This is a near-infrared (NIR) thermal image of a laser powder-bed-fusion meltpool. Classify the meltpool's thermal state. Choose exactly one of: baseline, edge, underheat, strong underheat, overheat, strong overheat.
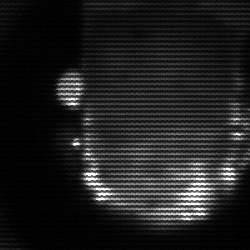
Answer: baseline